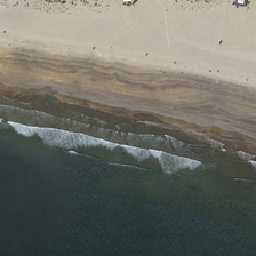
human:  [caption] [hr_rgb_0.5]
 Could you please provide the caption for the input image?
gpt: Dark green and yellowish sand are separated by waves.

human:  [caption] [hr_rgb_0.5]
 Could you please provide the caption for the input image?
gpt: Dark green and light yellow sand are separated by waves.

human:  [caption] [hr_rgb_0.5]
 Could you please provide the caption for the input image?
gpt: The dark green and yellowish sand was separated by the waves.

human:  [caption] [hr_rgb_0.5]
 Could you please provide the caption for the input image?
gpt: The dark green and light yellow sand was separated by waves.

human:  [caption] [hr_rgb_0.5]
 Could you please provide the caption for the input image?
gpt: The dark green yellow sand was separated by the waves.